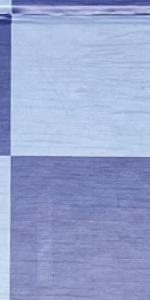
Label: Empty